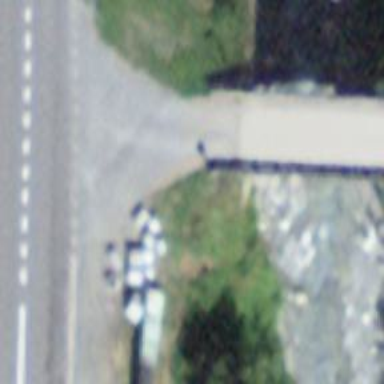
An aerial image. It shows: Track road passing over bridge with grade 3 tracktype.